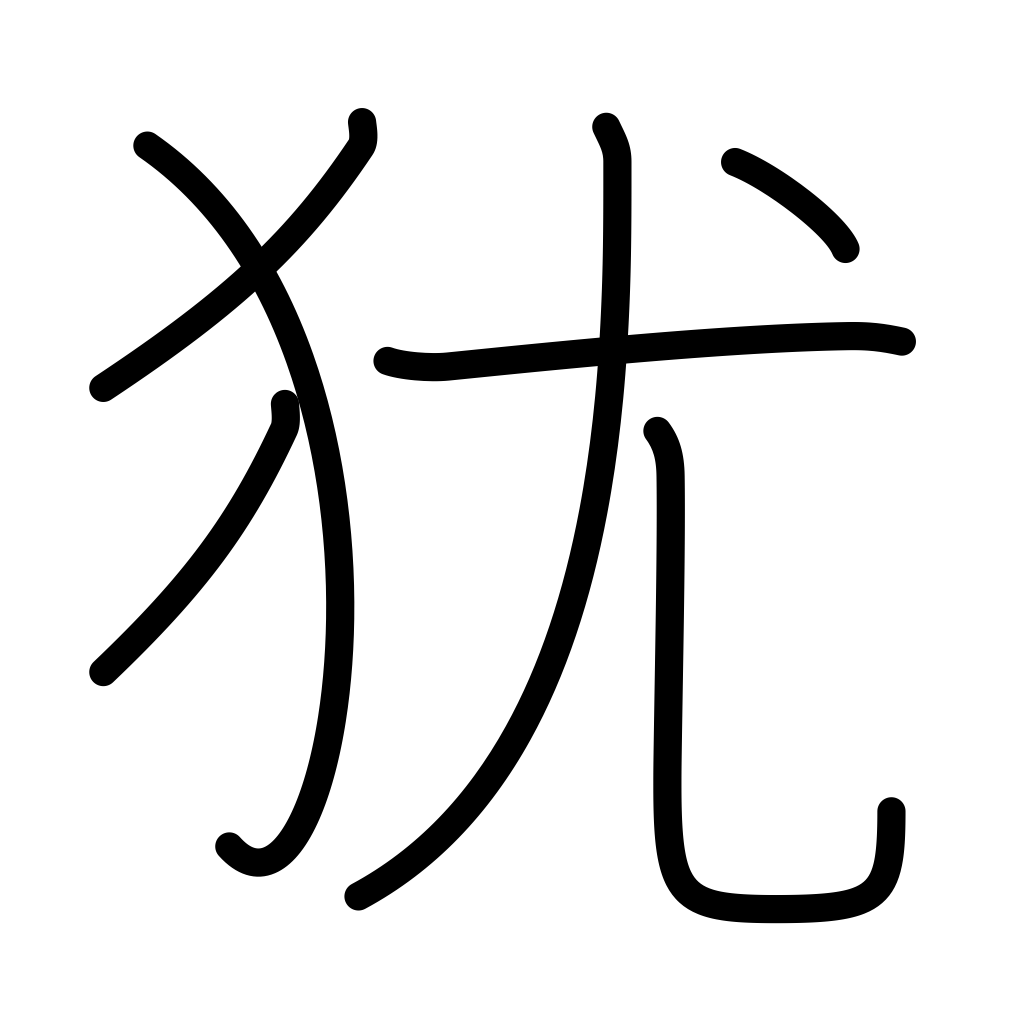
Meaning: condition